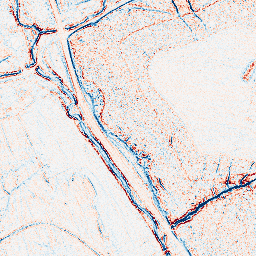
Category: edge_preserving
Decomposition family: bilateral
Decomposition parameters: d: 5
sigma_color: 25
sigma_space: 25
Upsampling method: edge_directed
Upsampling parameters: scale: 4
Upsampling scale: 4